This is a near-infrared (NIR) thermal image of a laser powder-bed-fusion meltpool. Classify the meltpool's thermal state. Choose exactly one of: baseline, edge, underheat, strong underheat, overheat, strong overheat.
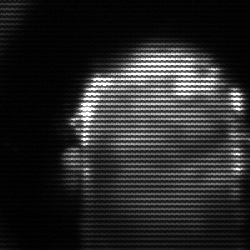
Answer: baseline